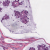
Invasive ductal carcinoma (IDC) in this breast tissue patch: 1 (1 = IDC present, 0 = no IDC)